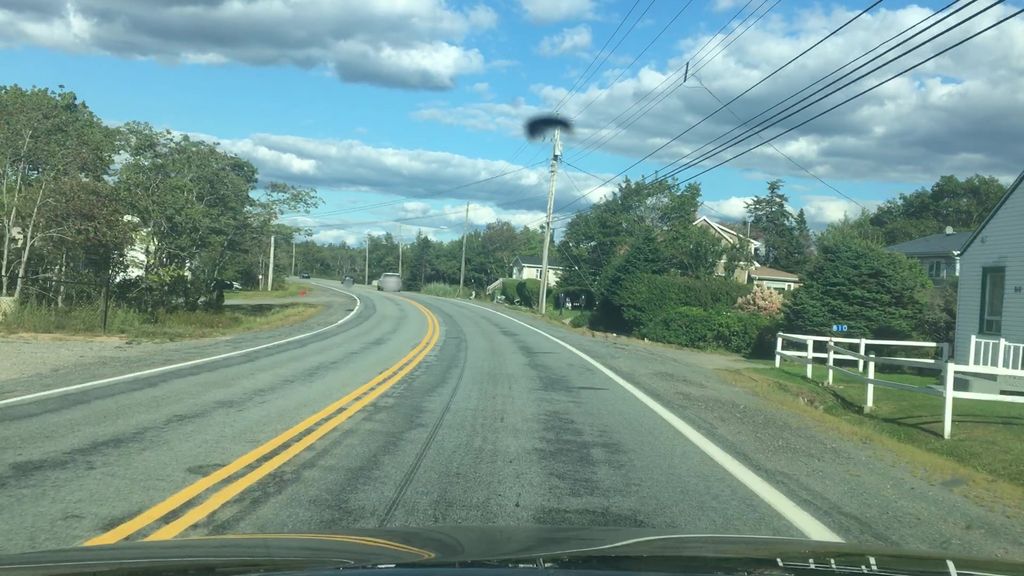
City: halifax